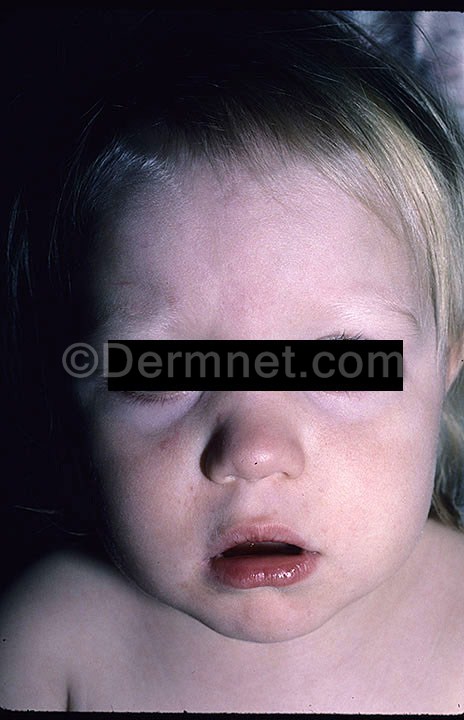
Disease: Light Diseases and Disorders of Pigmentation